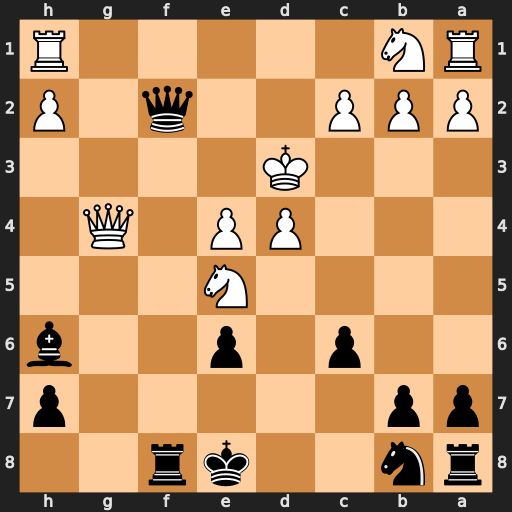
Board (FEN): rn2kr2/pp5p/2p1p2b/4N3/3PP1Q1/3K4/PPP2q1P/RN5R
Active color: b
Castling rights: q
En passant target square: -
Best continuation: Qe3+ Kc4 b5+